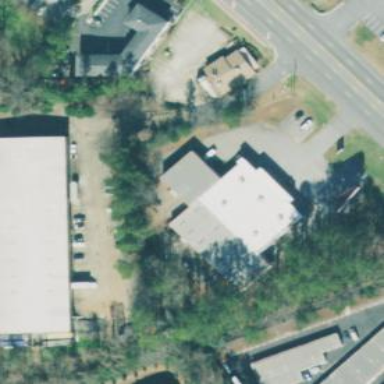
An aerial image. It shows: Commercial building.